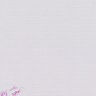
Metastatic tissue present: no